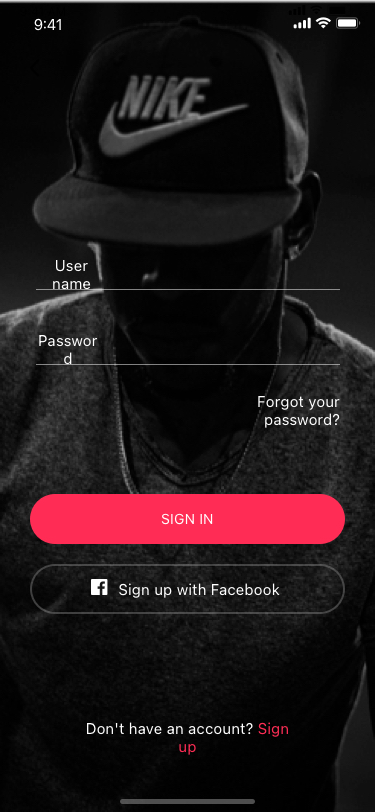
Text in this UI design:
9:41 AM
Forgot your password?
Don't have an account? Sign up
User name
Password
Sign up with Facebook